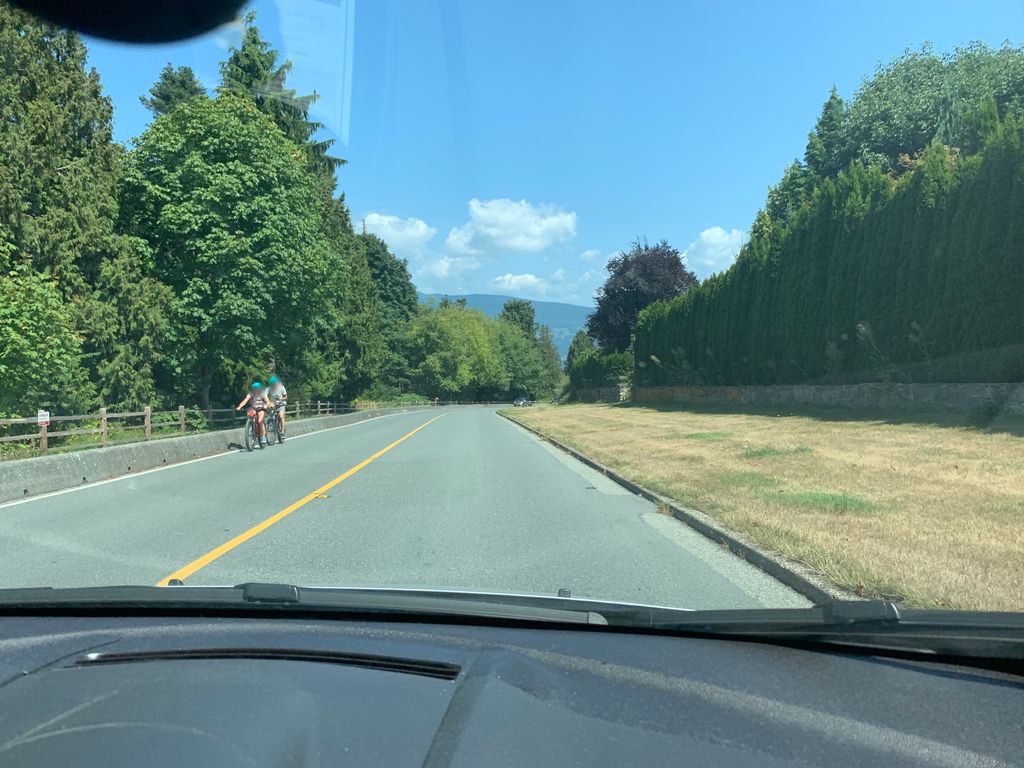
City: vancouver